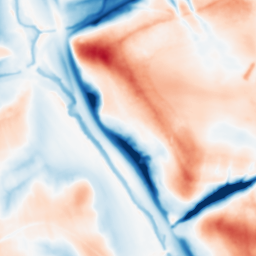
Category: multiscale
Decomposition family: dog_multiscale
Decomposition parameters: sigma_ratio: 1.6
n_scales: 6
base_sigma: 1
Upsampling method: edge_directed
Upsampling parameters: scale: 4
Upsampling scale: 4